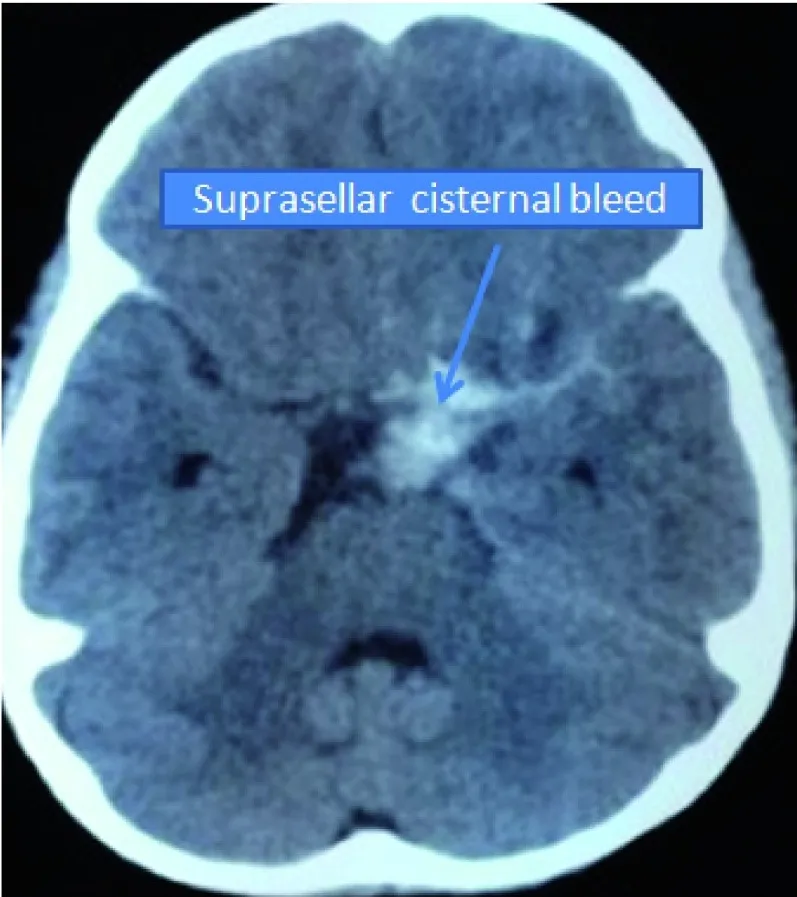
Initial CT scan showing the region of the bleed.
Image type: radiology (ct)